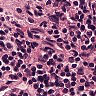
Metastatic tissue present: no